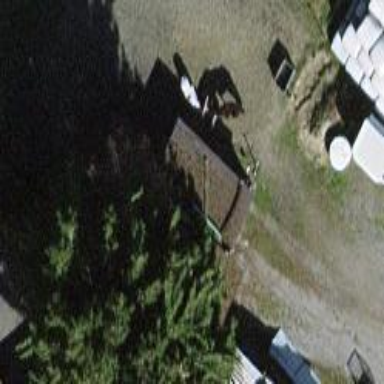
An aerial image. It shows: Shed with flat brown roof.